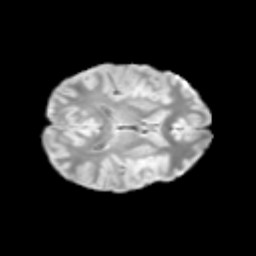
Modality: T2w
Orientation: axial
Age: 11
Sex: male
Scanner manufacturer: siemens
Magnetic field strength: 3 T
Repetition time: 3.8 s
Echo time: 0.07 s